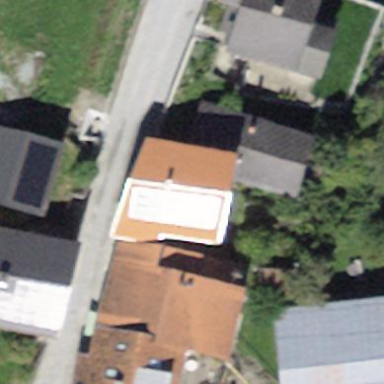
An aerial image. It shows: Building.